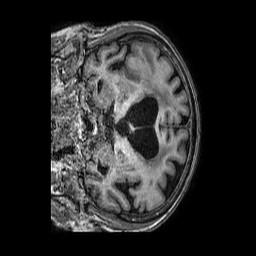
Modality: T1w
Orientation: coronal
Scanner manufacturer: philips
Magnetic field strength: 3 T
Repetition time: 0.006766 s
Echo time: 0.003041 s